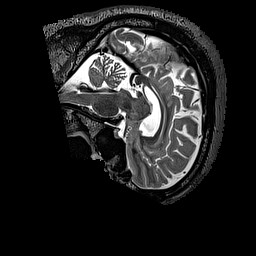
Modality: T2w
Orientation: sagittal
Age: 42
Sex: male
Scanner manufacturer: siemens
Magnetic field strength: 3 T
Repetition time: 3.2 s
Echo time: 0.567 s